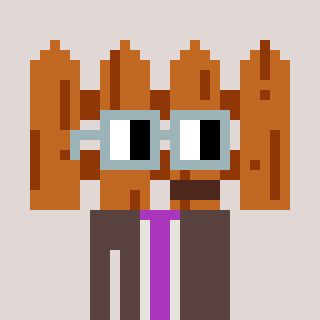
a pixel art character with square dark gray glasses, a fence-shaped head and a darkbrown-colored body on a warm background